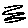
Label: zigzag